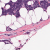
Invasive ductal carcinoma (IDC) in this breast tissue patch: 1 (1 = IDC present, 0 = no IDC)